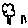
Label: tree